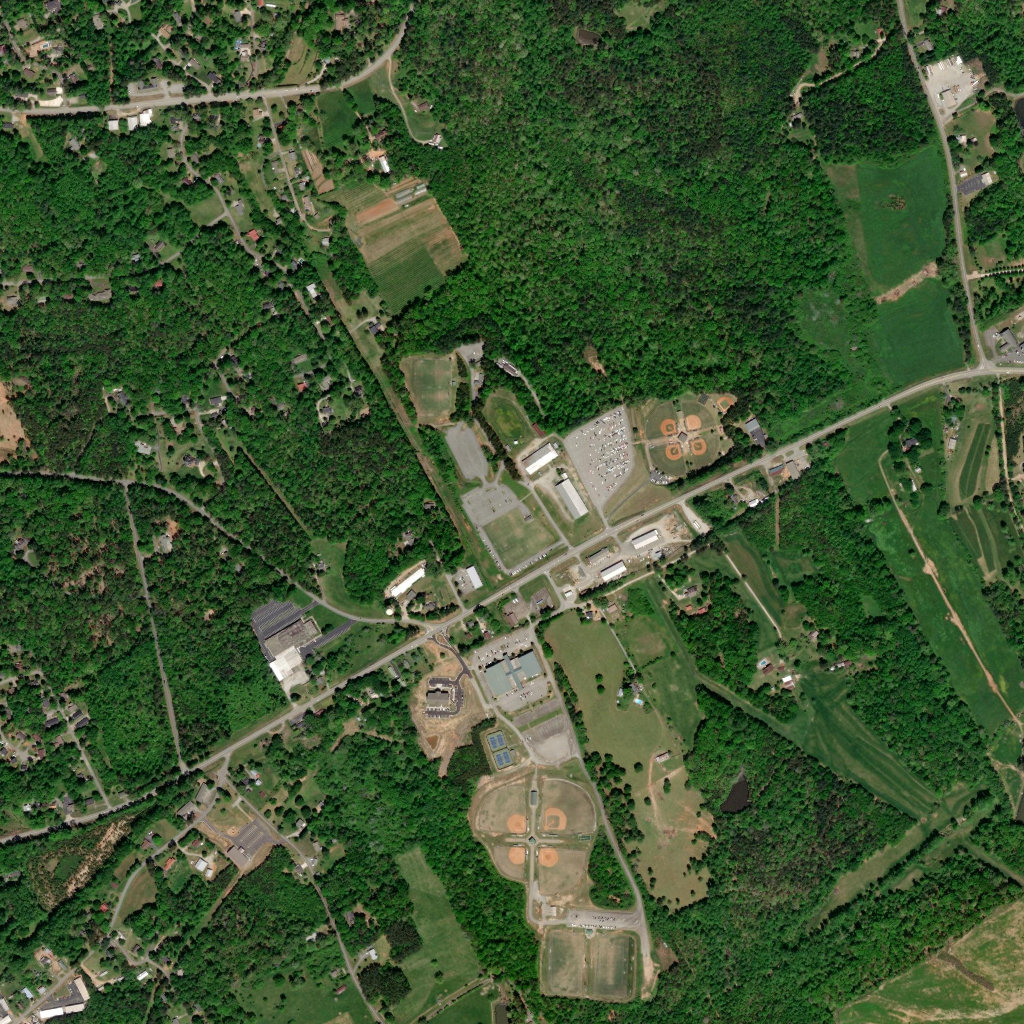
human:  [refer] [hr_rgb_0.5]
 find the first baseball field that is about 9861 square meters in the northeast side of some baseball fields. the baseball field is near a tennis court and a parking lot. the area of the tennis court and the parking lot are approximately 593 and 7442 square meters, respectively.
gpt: <box>[[52, 76, 58, 81, 0]]</box>